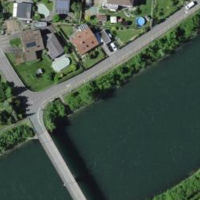
EUNIS habitat code: 15
Species observed at this site:
Senecio vulgaris